An envelope spectrum derived from a bearing vibration measurement is shown; the reference markers locate BPFO, BPFI, BSF and FTF for this bearing geometry and shaft speed. Diagnose the bearing from this image, choosing from: normal, inner_race, outer_race, ball.
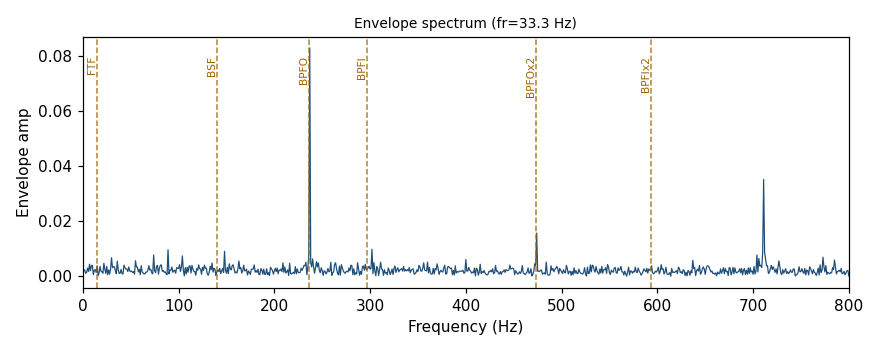
Answer: outer_race